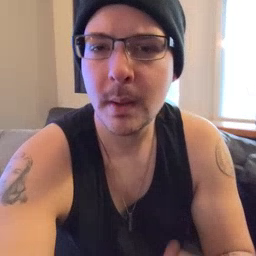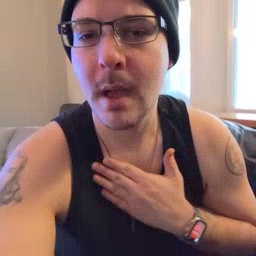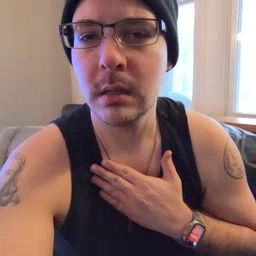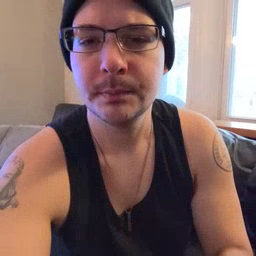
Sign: minemy